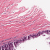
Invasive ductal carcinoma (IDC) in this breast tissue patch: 0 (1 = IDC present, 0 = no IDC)